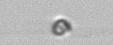
Label: nanoplankton_mix